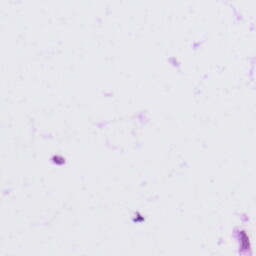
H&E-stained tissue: Tonsil